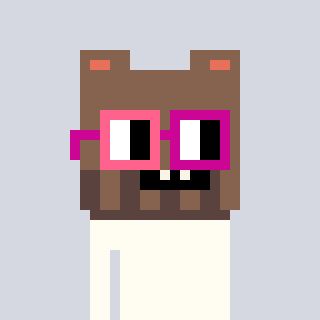
a pixel art character with square pink and red glasses, a bear-shaped head and a computerblue-colored body on a cool background